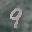
Label: 9